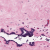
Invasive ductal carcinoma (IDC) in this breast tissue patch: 0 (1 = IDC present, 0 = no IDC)